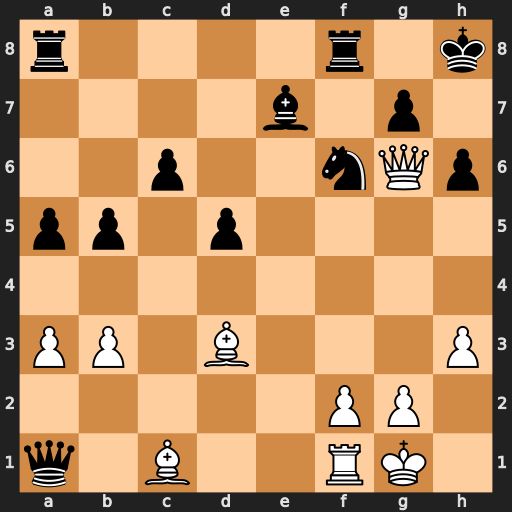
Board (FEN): r4r1k/4b1p1/2p2nQp/pp1p4/8/PP1B3P/5PP1/q1B2RK1
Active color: w
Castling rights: -
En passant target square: -
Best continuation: Bxh6 Qxf1+ Kxf1